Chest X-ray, PA view. Patient: 58 years old, sex F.
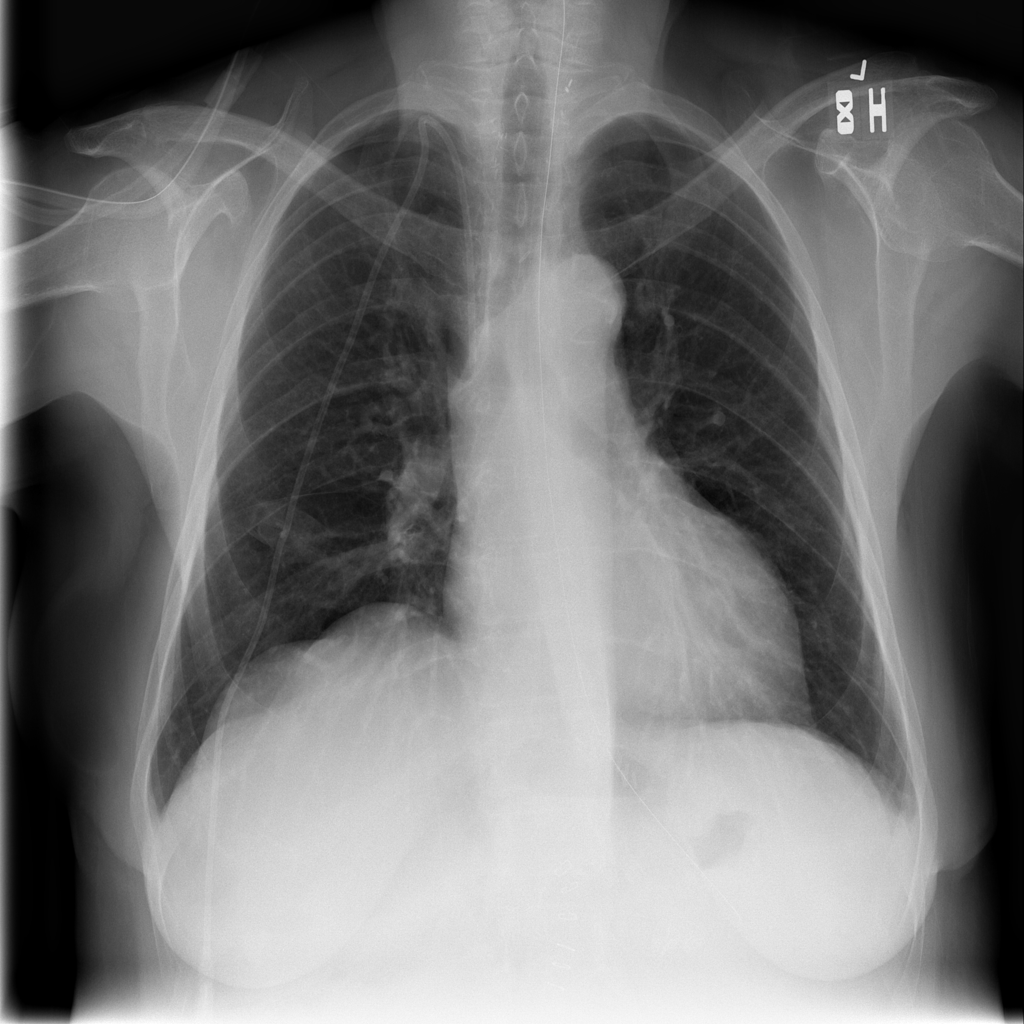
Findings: No Finding